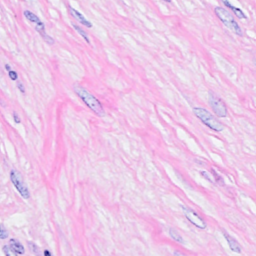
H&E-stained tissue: Breast